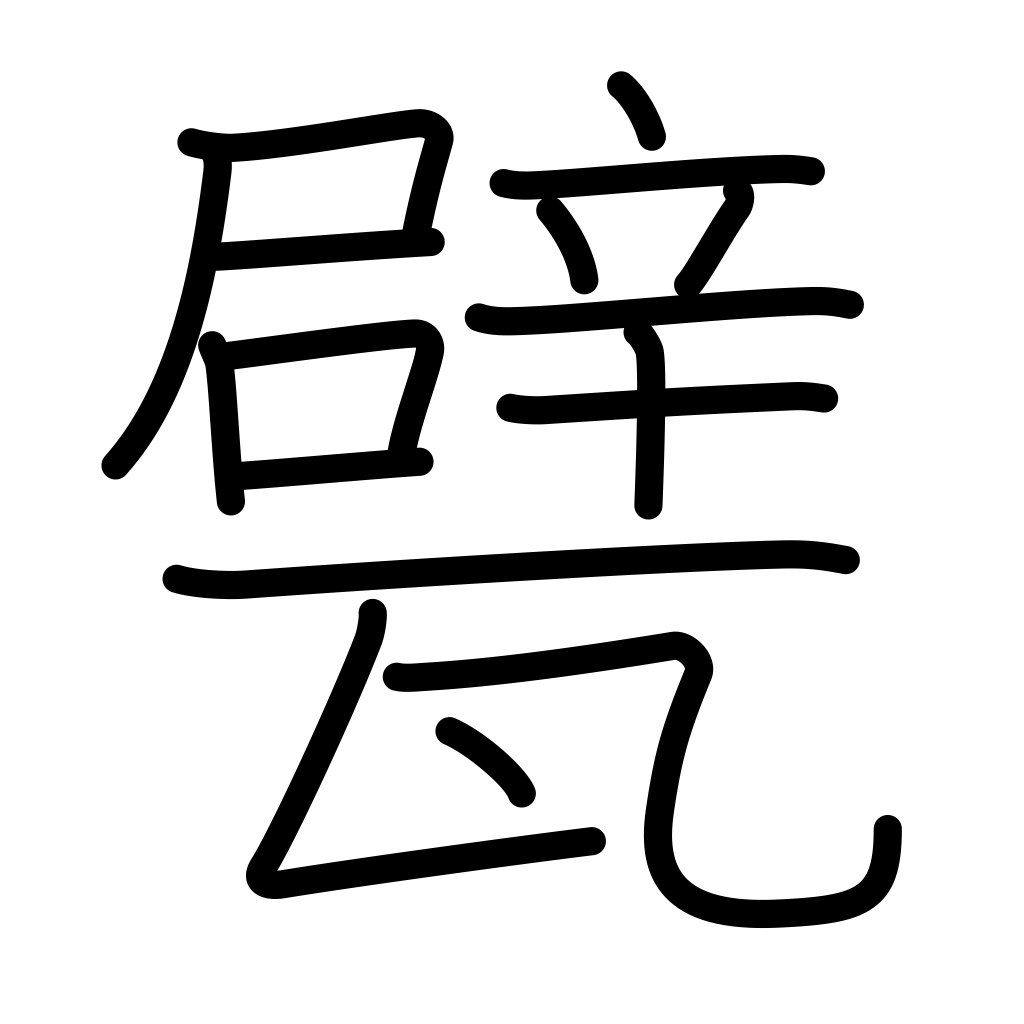
Meaning: floor tiles